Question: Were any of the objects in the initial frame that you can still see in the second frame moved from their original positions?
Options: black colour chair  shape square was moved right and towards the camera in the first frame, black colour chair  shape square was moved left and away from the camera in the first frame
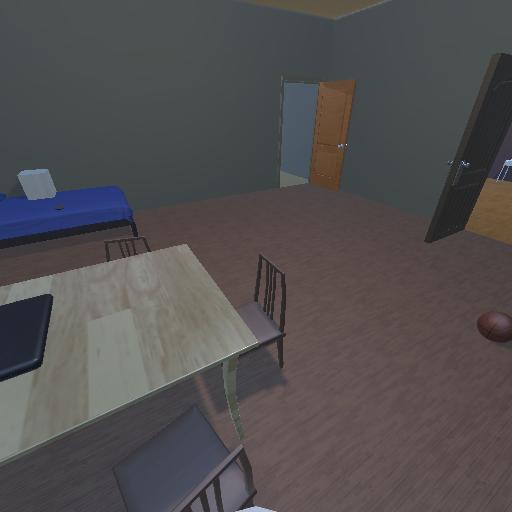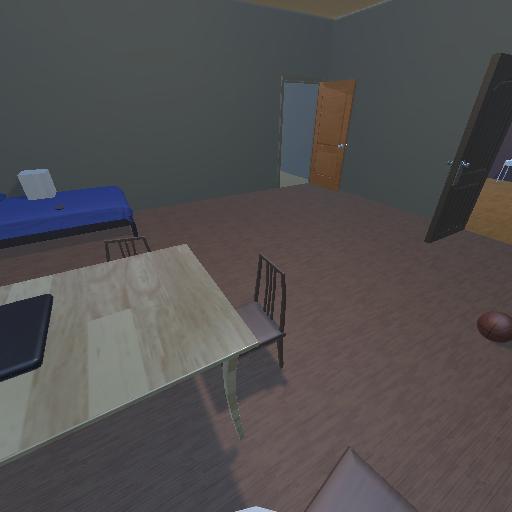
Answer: black colour chair  shape square was moved right and towards the camera in the first frame